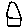
Label: house